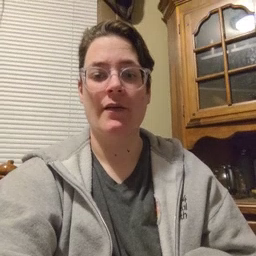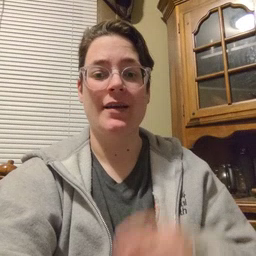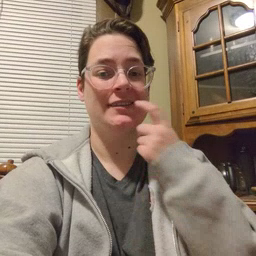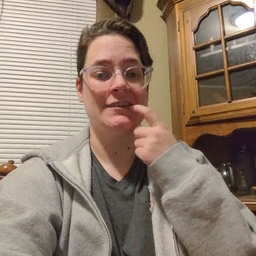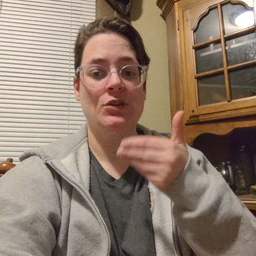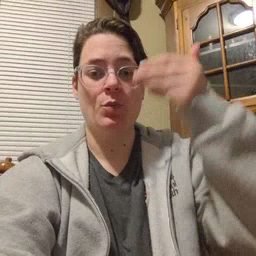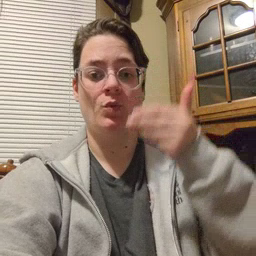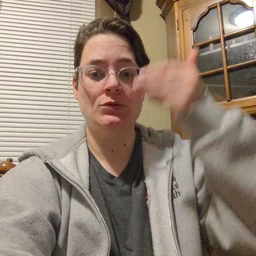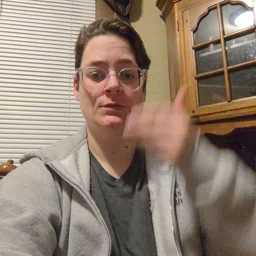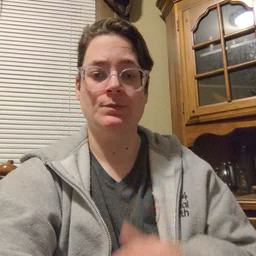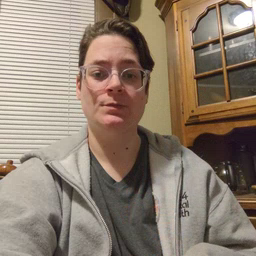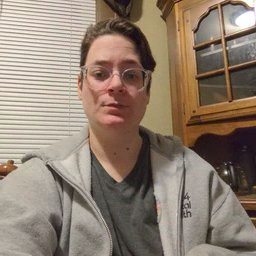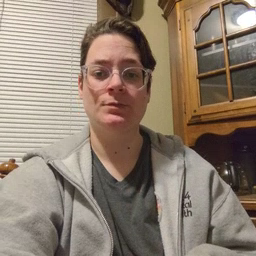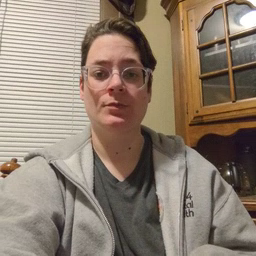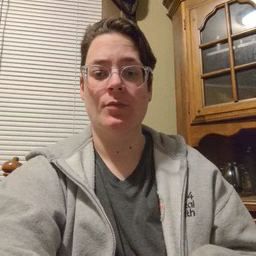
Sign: glasswindow